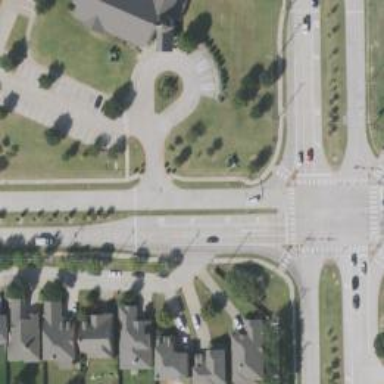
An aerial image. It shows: Unmarked road crossing.